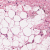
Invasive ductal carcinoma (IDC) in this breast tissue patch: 0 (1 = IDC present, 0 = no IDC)